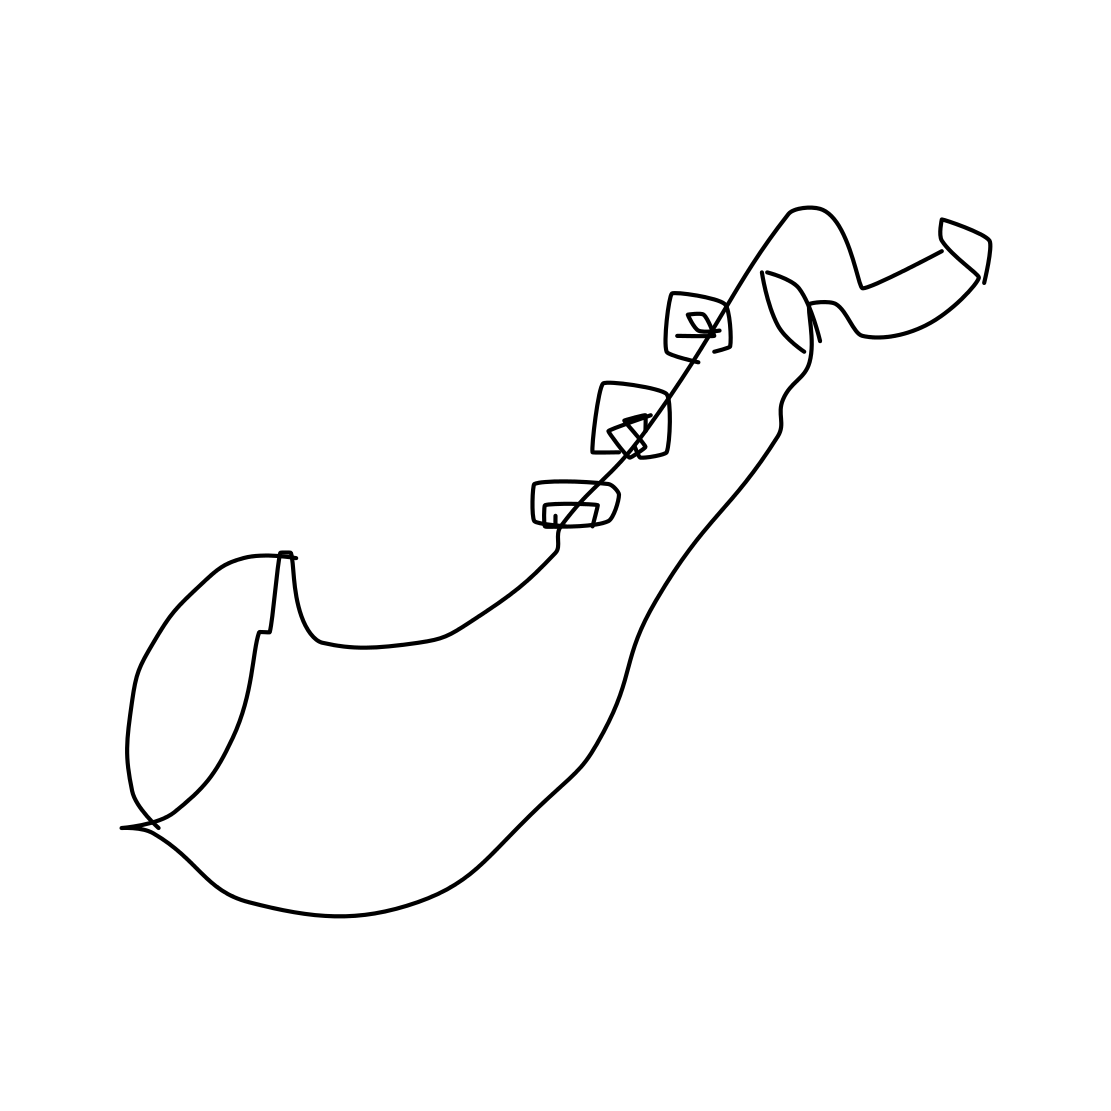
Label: saxophone